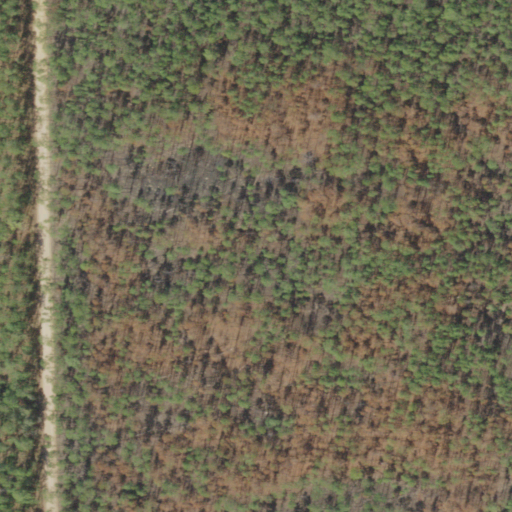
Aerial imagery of island in Florida named Riverside Island containing evergreen forest, shrub, open development, grassland, low intensity development, and medium intensity development